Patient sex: F
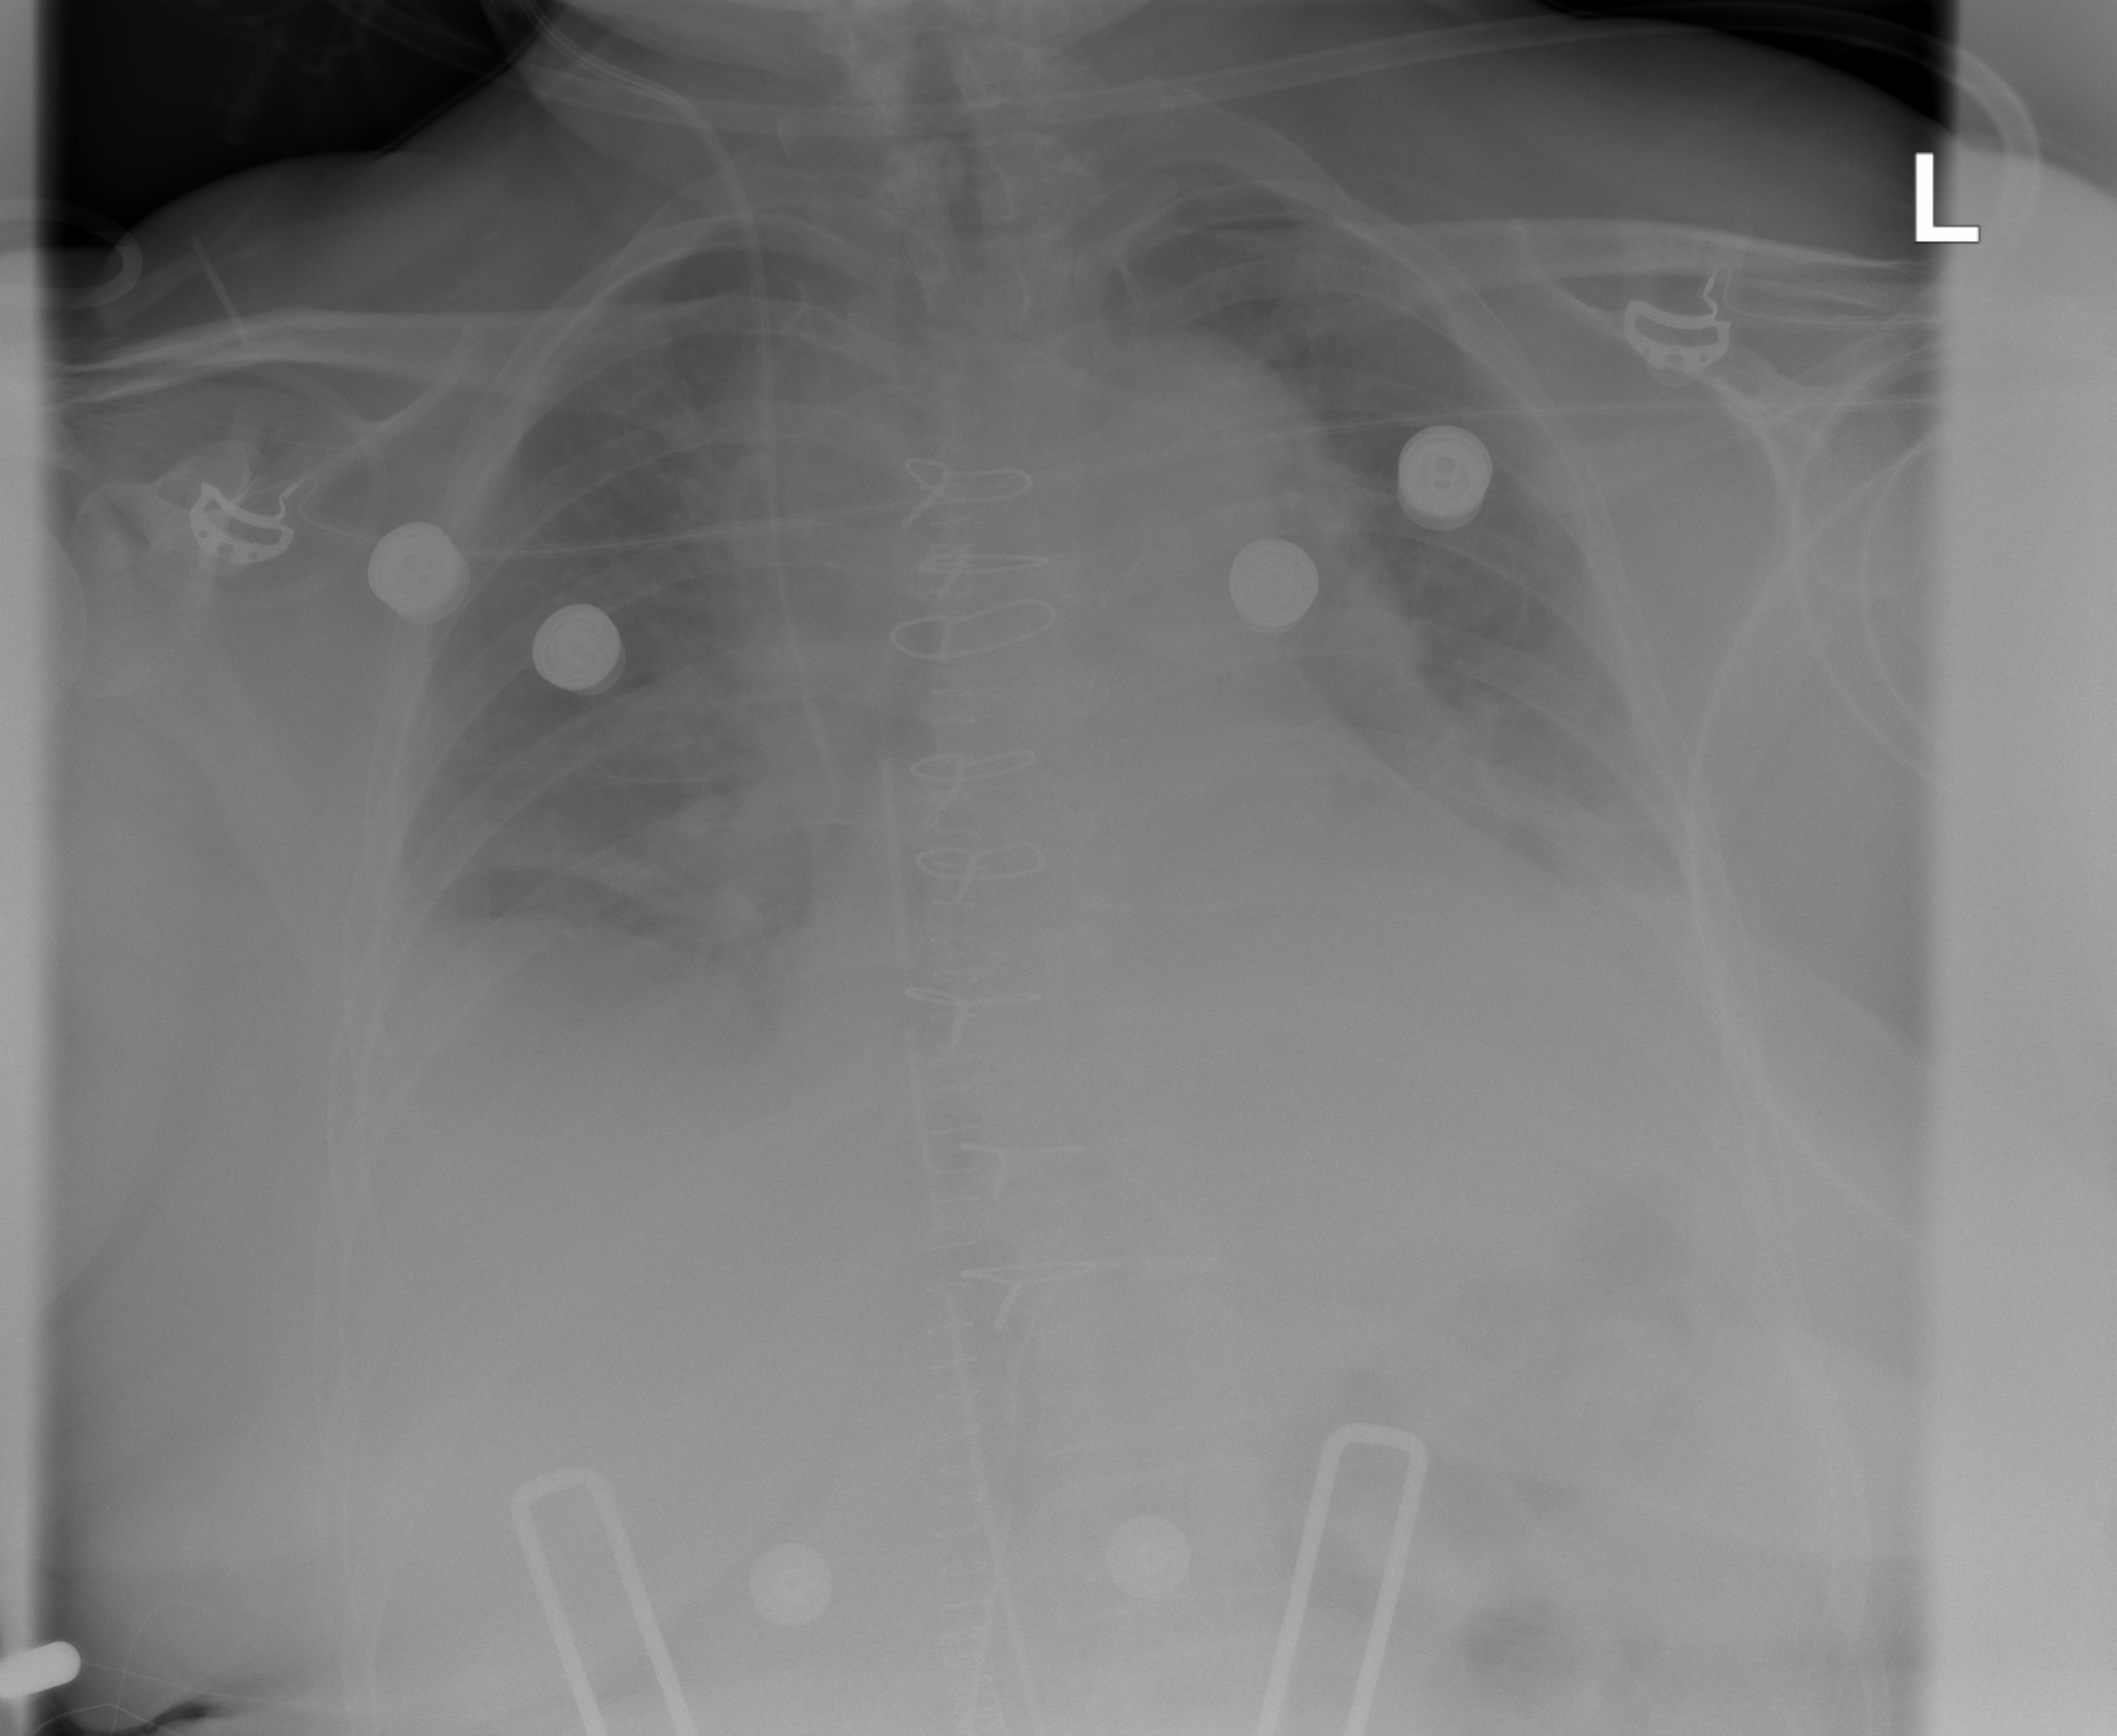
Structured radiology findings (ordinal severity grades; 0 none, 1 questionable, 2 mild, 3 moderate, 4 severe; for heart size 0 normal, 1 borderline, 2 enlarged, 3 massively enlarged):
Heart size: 2
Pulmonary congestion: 2
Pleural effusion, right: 2
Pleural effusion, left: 2
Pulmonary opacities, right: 0
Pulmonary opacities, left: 0
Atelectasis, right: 2
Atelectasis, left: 2